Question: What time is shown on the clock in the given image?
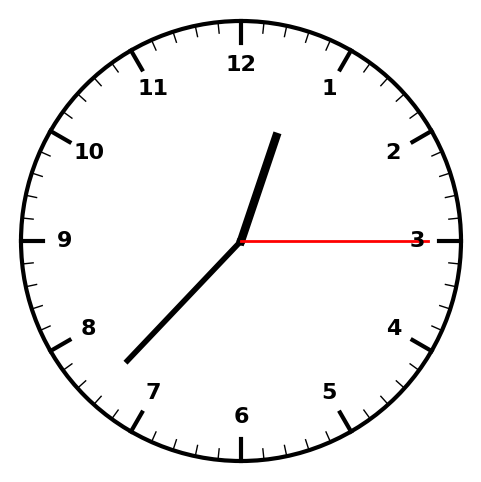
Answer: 12:37:15